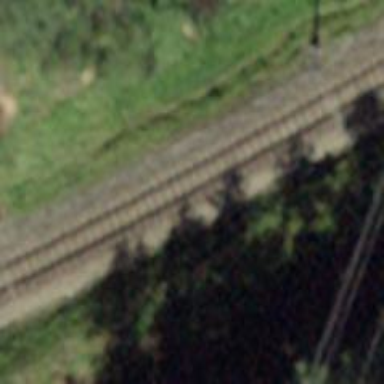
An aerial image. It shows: Narrow-gauge railway with electrified contact line.